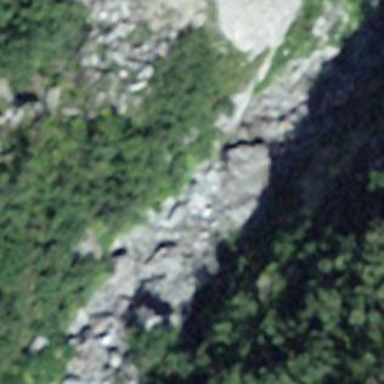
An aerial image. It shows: Natural scree.